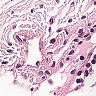
Metastatic tissue present: no